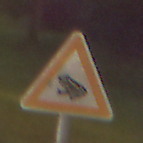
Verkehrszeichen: AmphibienwanderungRechts
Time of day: Night
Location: Outdoor (Suburban)
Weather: Clear
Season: NotSpecified
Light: Artificial